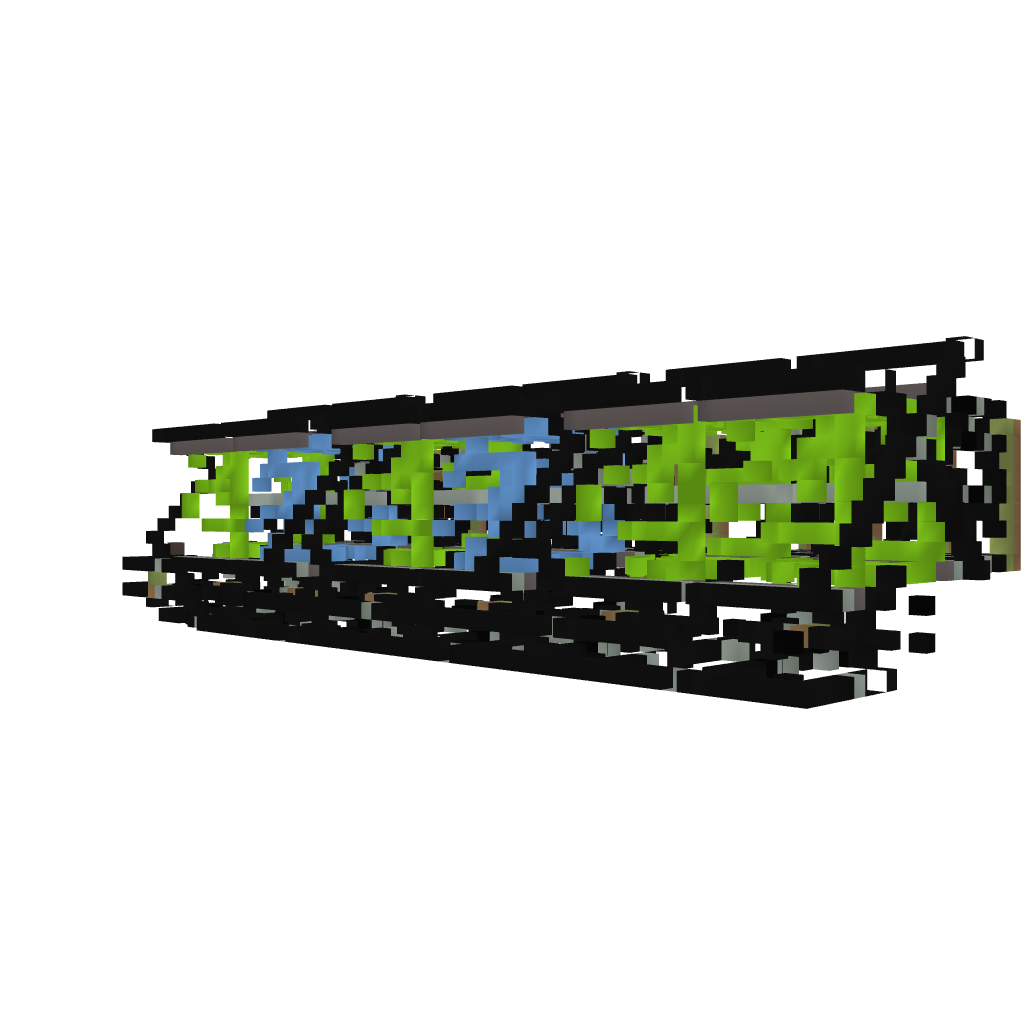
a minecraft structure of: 99 Hour Stopwatch w/ Reset